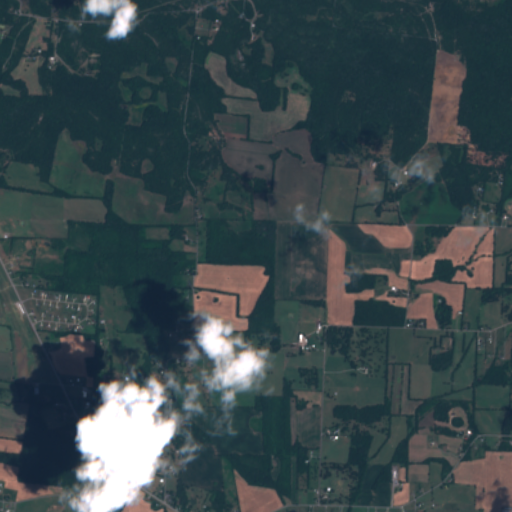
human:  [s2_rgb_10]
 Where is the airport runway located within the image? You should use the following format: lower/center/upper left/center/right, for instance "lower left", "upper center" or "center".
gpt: The airport runway is located in the lower left of the image.
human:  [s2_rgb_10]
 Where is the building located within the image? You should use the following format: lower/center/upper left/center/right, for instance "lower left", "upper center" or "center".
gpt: The building is located in the lower left of the image.
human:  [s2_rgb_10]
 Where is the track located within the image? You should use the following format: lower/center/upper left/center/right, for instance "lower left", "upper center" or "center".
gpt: There is no track in the image.